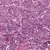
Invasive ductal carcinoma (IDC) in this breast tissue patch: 1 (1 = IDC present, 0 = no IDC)